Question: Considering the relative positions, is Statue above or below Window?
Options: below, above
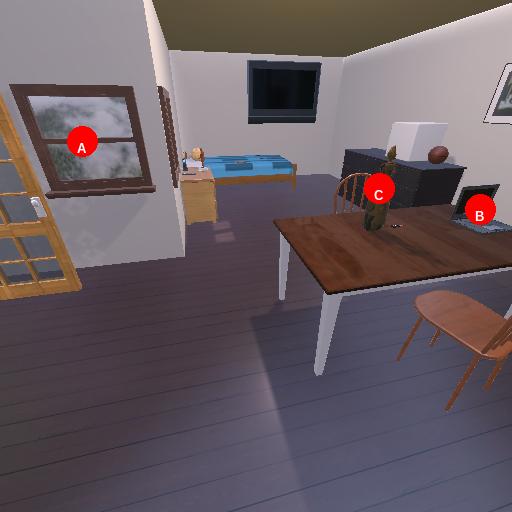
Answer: below